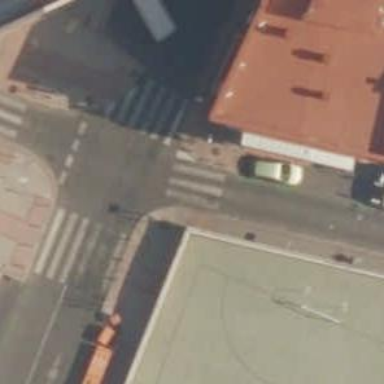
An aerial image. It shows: Uncontrolled zebra crossing on the road.